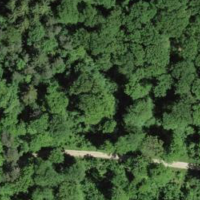
EUNIS habitat code: 41
Species observed at this site:
Fagus sylvatica